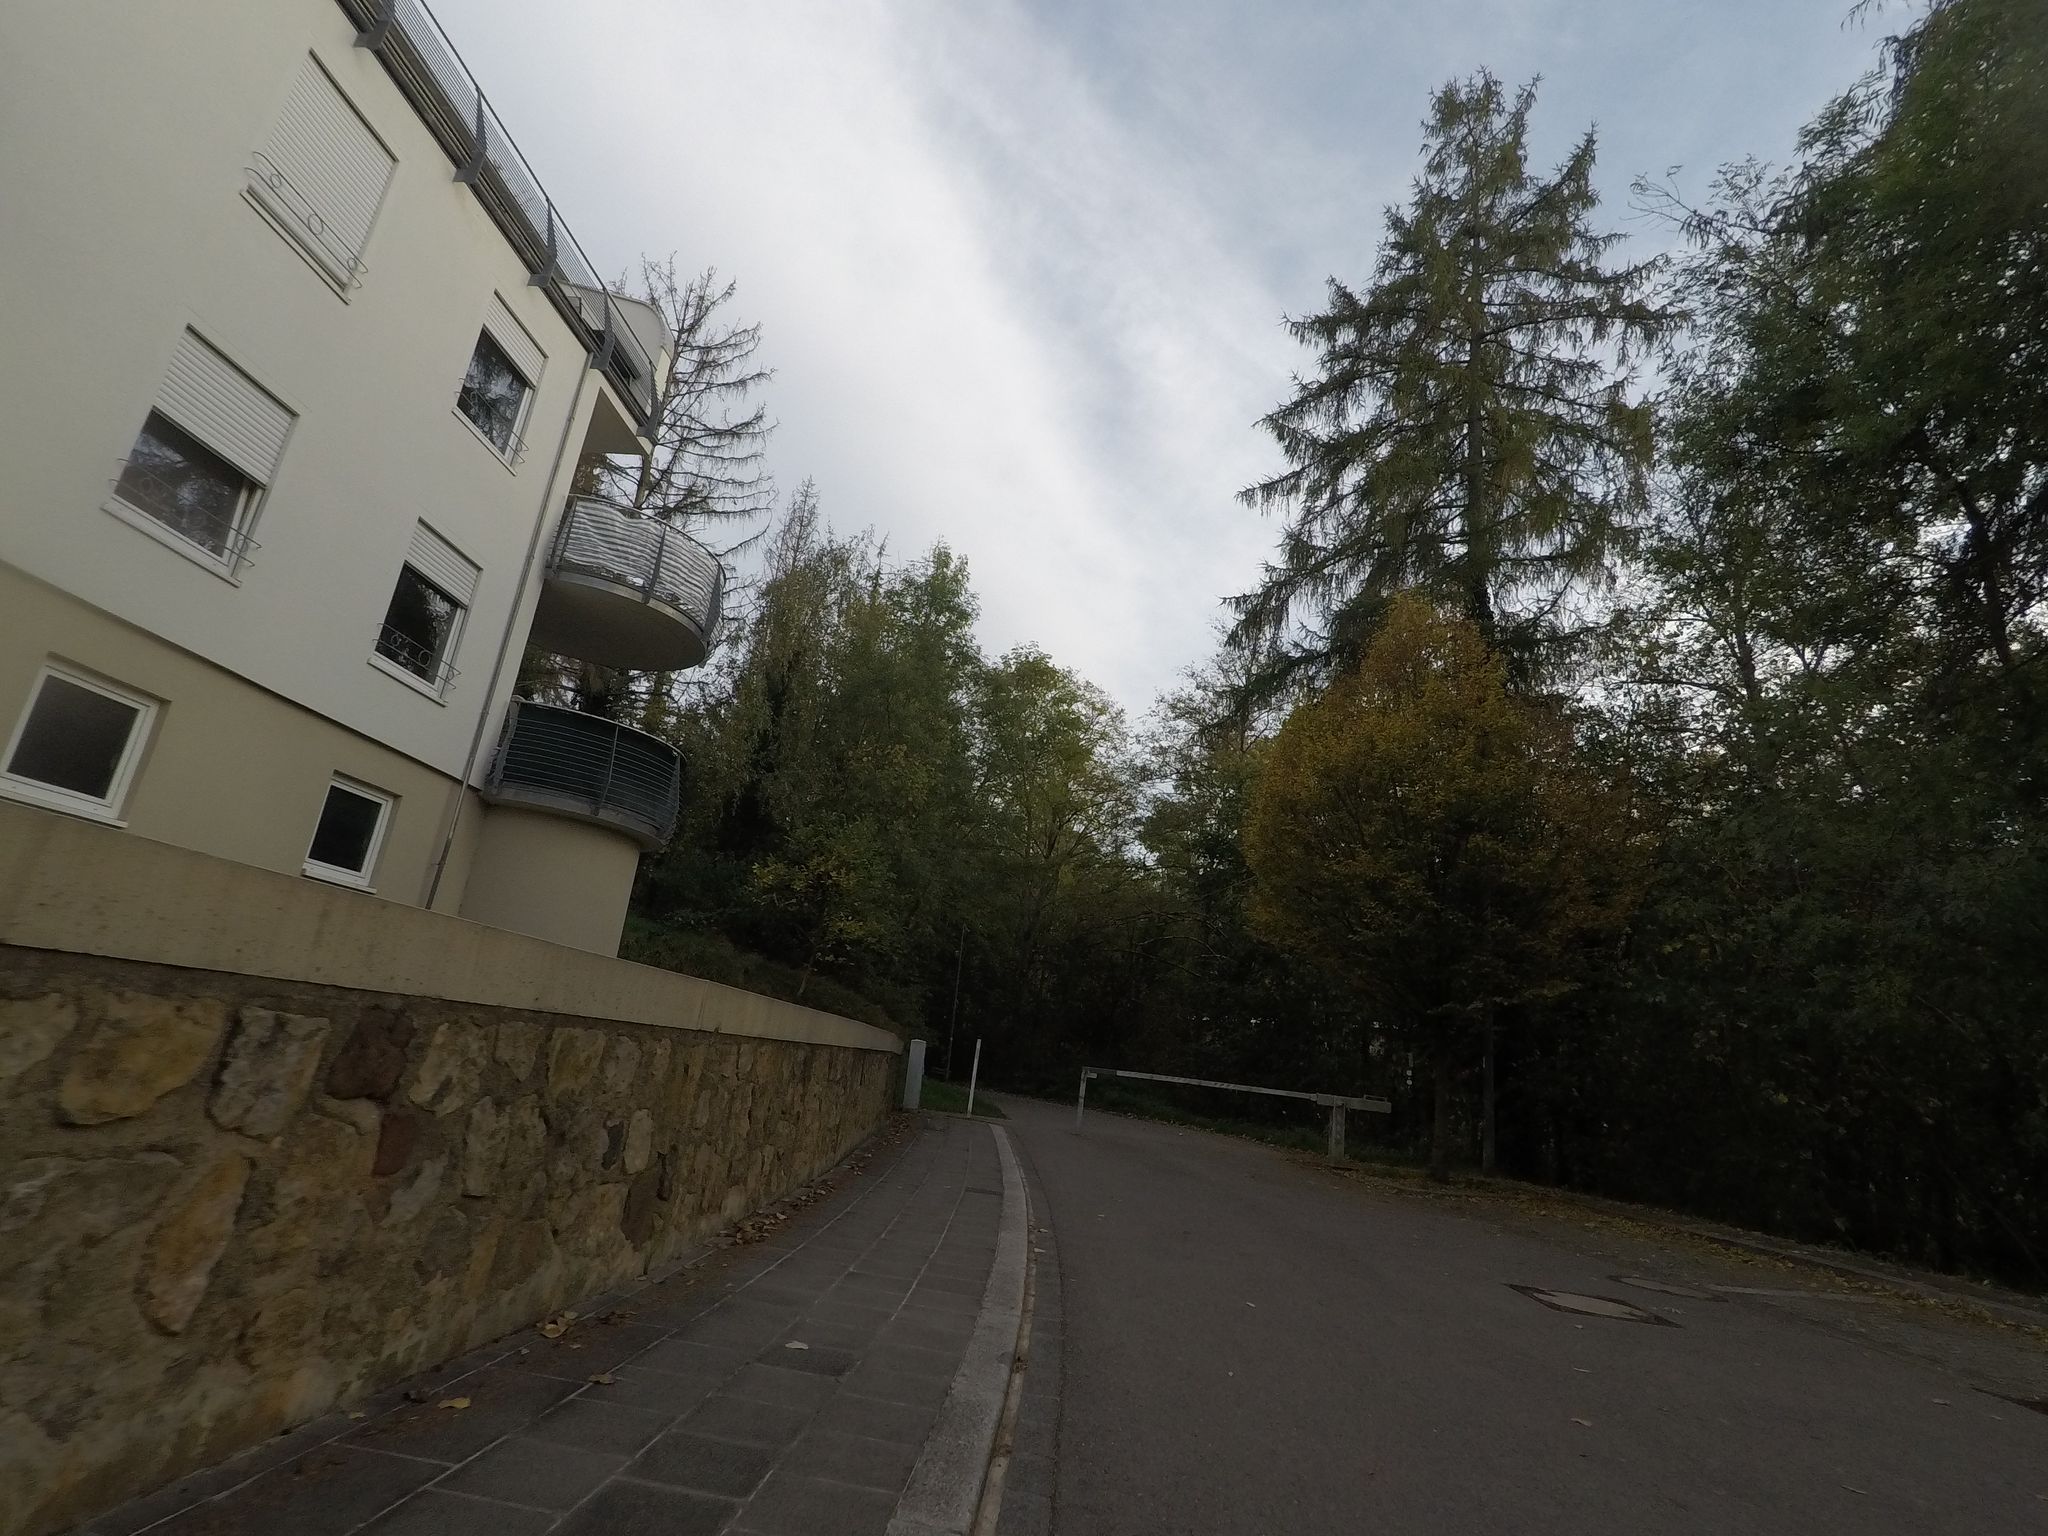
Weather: cloudy
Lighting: day
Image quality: good
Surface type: cycling surface
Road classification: cycleway, residential
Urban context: urban centre
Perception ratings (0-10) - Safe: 7.19, Lively: 4.45, Beautiful: 8.45, Boring: 5.14, Depressing: 4.37, Wealthy: 3.75